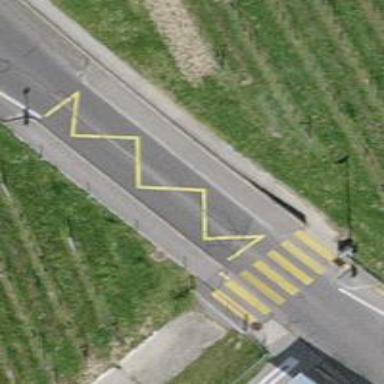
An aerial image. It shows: Bus stop with designated public transport stop position.